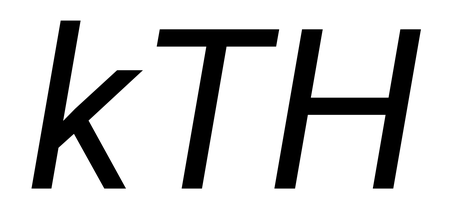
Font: Roboto-Italic_Italic